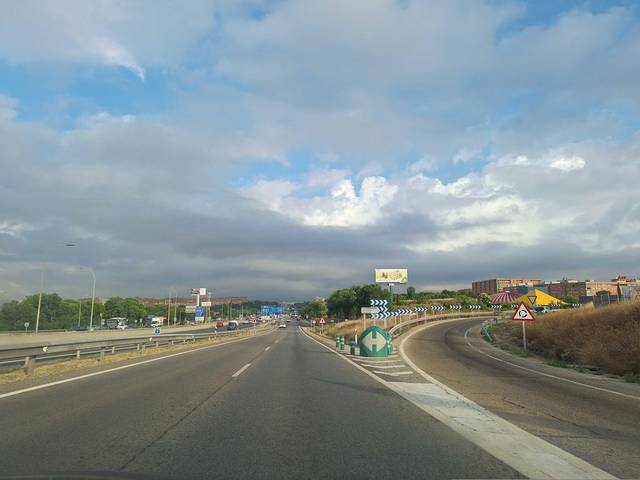
Region: Spain
Coordinates: 40.39, -3.618